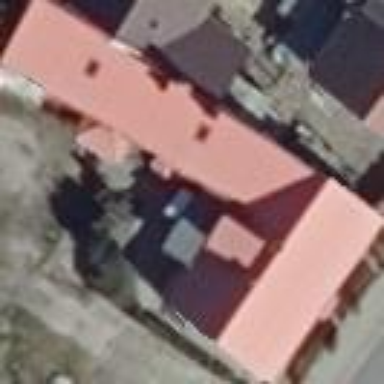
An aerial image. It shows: Residential building.